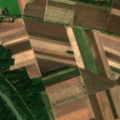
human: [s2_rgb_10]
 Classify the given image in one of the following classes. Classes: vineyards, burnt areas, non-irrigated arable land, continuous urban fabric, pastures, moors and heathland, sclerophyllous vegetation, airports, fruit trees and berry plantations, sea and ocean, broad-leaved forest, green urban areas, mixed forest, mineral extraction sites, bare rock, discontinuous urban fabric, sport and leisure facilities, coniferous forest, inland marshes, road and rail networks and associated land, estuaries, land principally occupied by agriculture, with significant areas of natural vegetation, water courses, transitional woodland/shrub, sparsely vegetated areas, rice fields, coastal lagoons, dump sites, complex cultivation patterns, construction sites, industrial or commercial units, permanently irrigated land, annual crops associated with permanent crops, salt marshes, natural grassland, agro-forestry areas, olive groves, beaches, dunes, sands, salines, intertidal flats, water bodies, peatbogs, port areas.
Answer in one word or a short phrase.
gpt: non-irrigated arable land, broad-leaved forest, transitional woodland/shrub, water courses